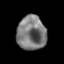
Tissue: prostate
Cell type: T cells
Senescence score: 0.3391
Nuclear area (px): 973
Mean DAPI intensity: 122.647